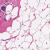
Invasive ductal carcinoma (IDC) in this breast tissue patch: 0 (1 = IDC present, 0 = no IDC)